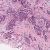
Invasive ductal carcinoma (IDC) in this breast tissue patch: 1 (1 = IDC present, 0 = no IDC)